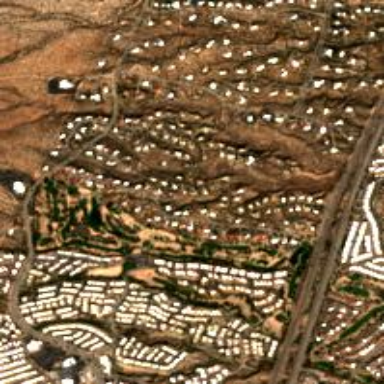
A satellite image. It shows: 18-hole golf course categorized under leisure land.